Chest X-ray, AP view. Patient: 66 years old, sex M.
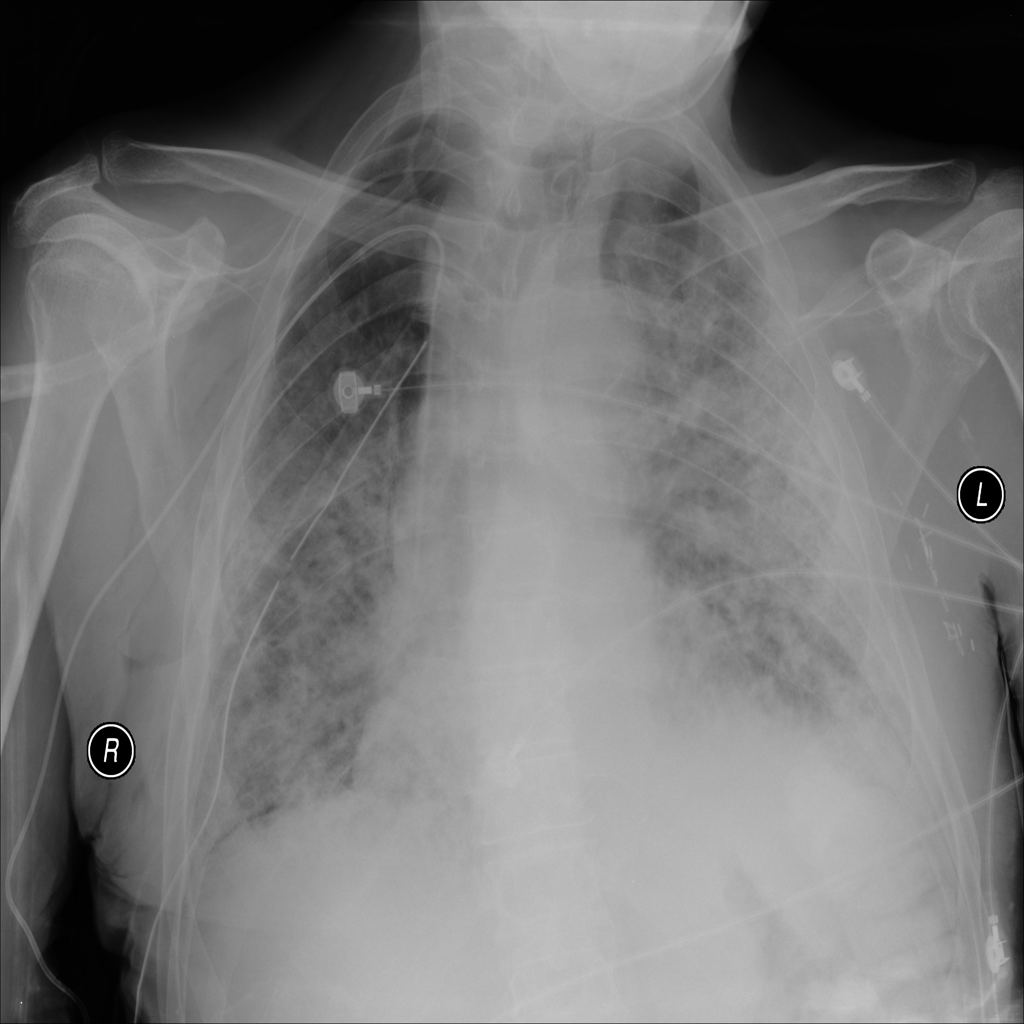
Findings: Pneumothorax